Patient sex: M
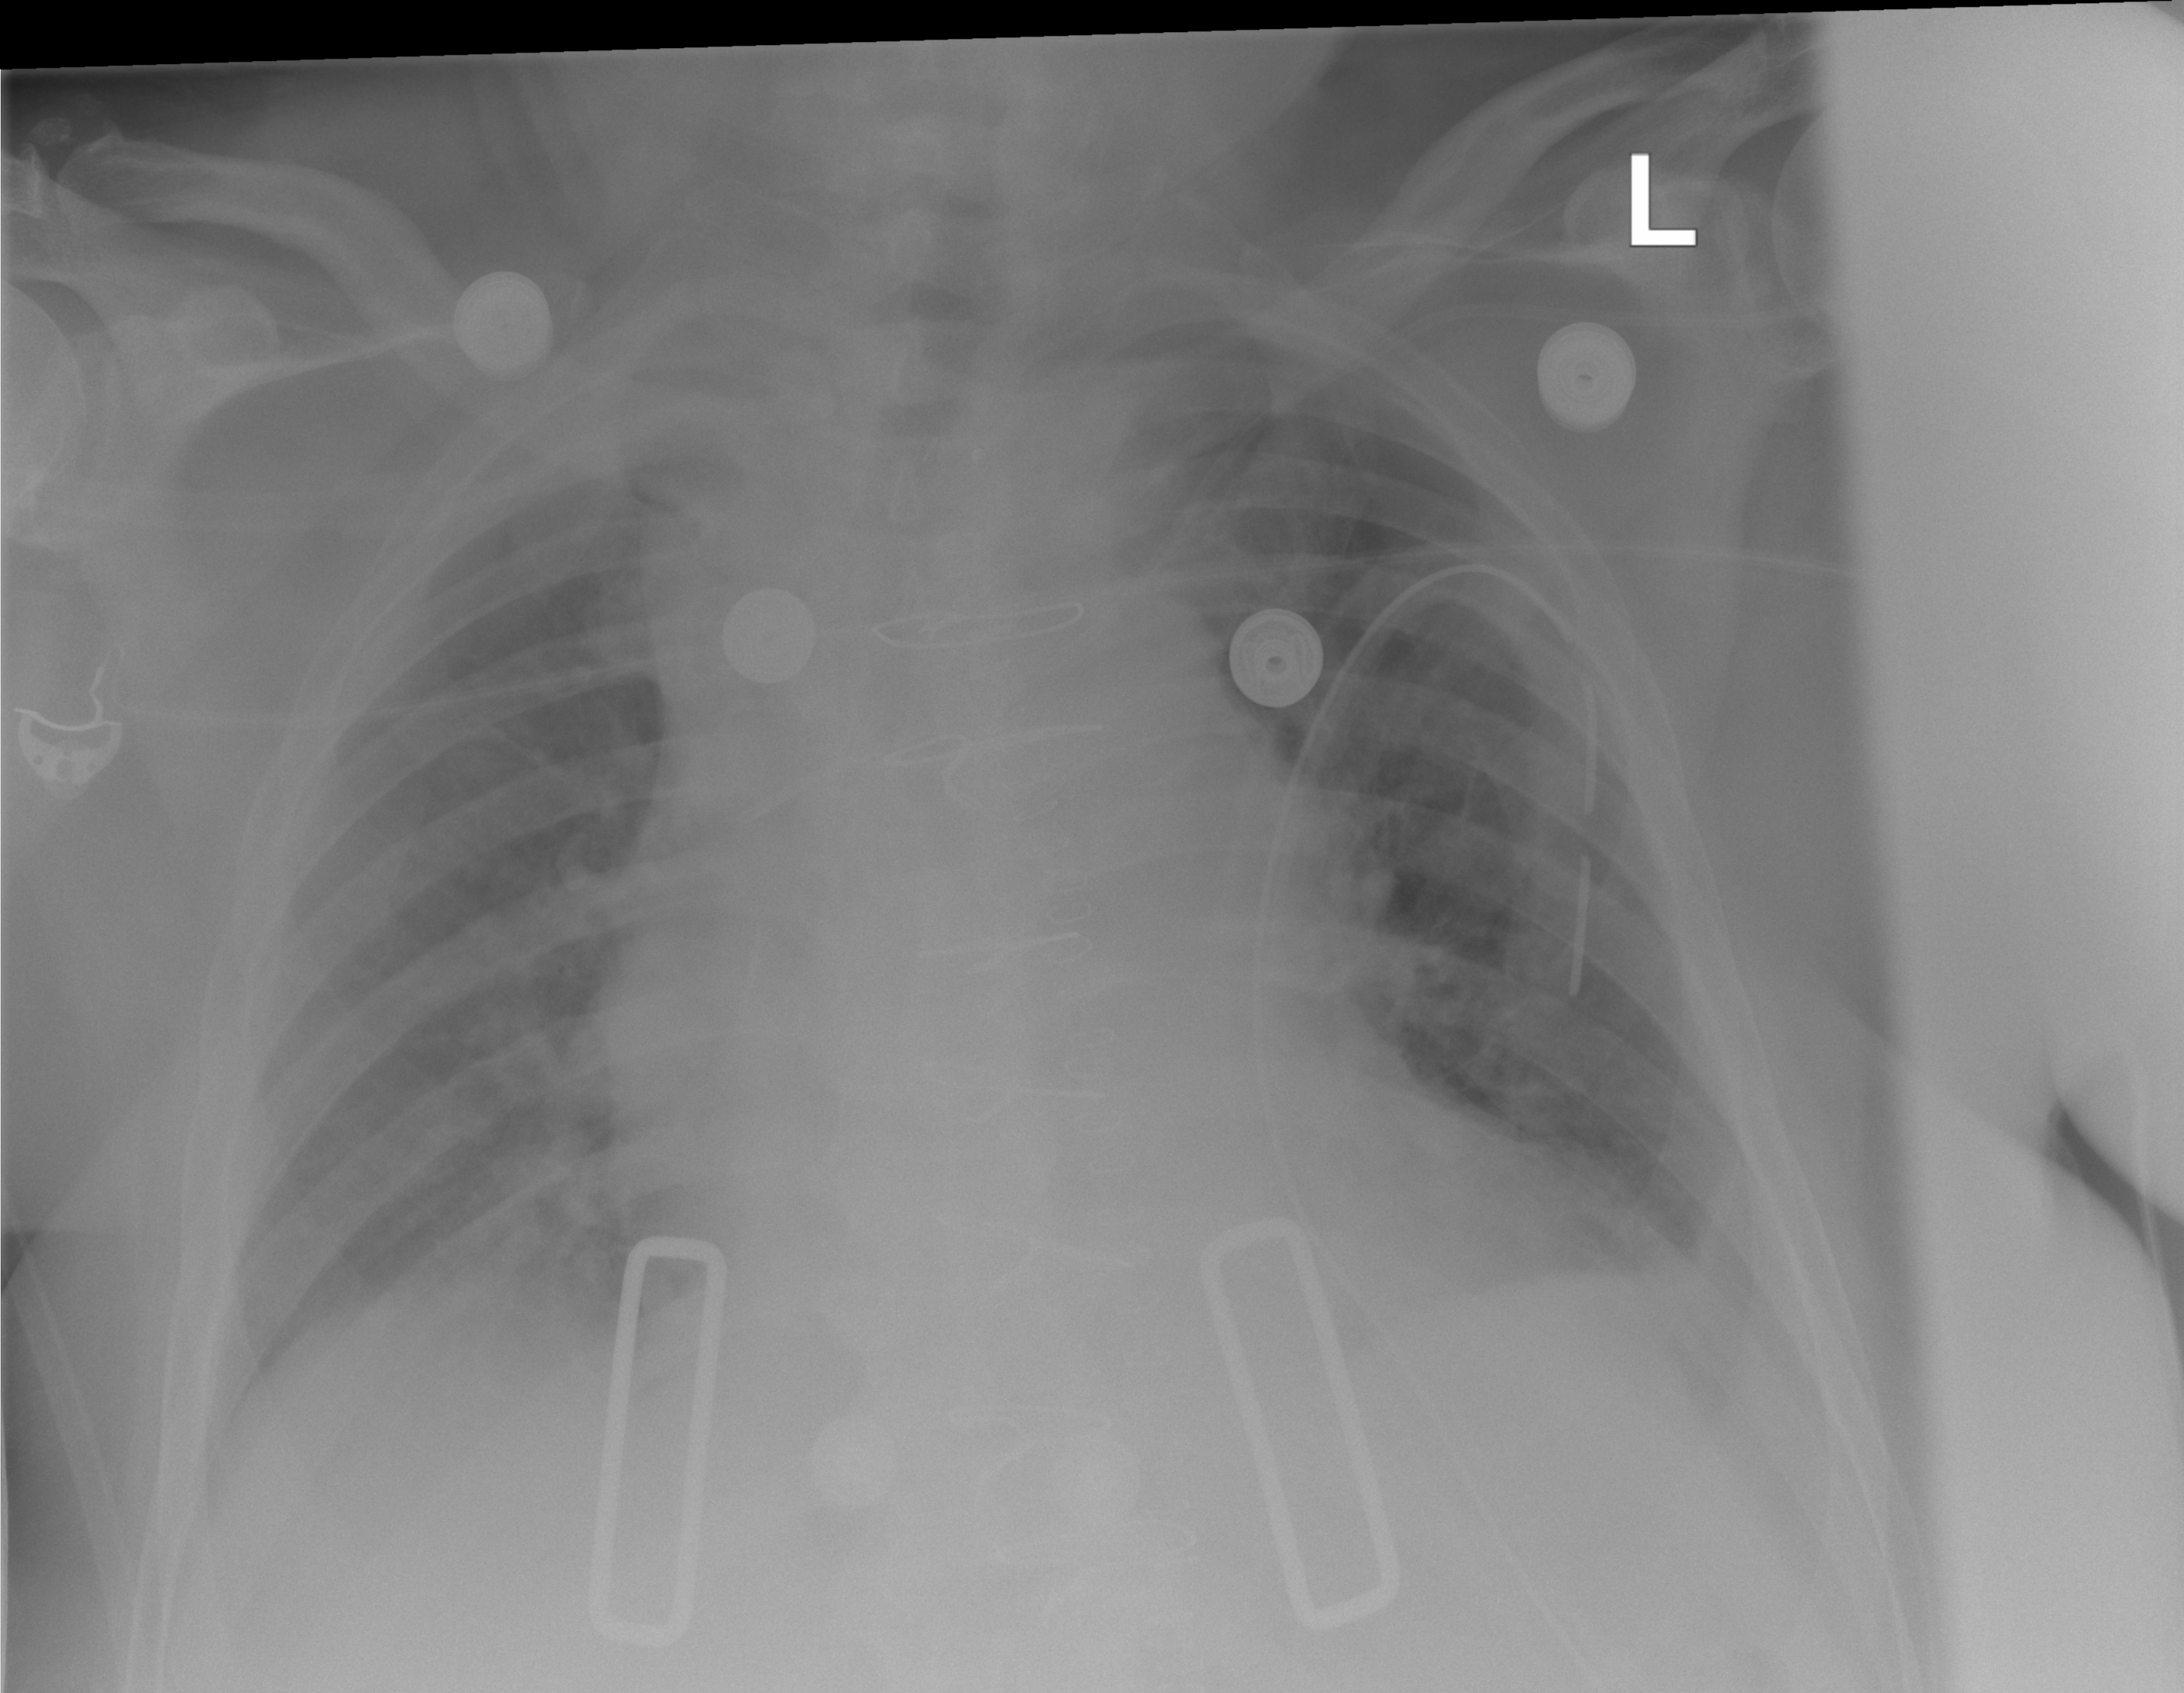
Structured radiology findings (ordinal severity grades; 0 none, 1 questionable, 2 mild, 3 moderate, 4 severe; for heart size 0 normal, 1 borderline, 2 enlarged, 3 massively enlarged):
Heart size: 2
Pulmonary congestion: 0
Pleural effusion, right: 0
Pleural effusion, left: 1
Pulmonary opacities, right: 0
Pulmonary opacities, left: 0
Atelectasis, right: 0
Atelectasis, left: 1